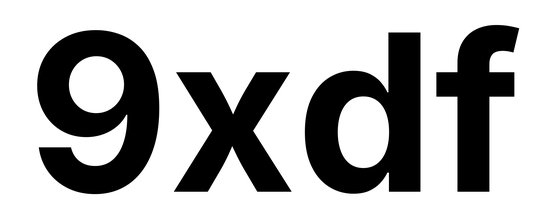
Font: Inter_Bold